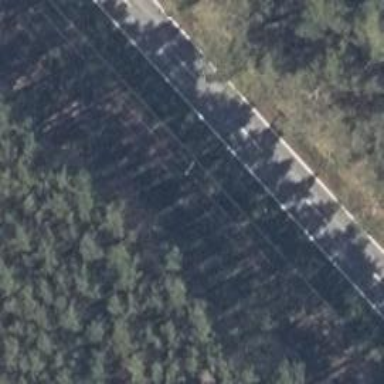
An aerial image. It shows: Minor power line with three cables.